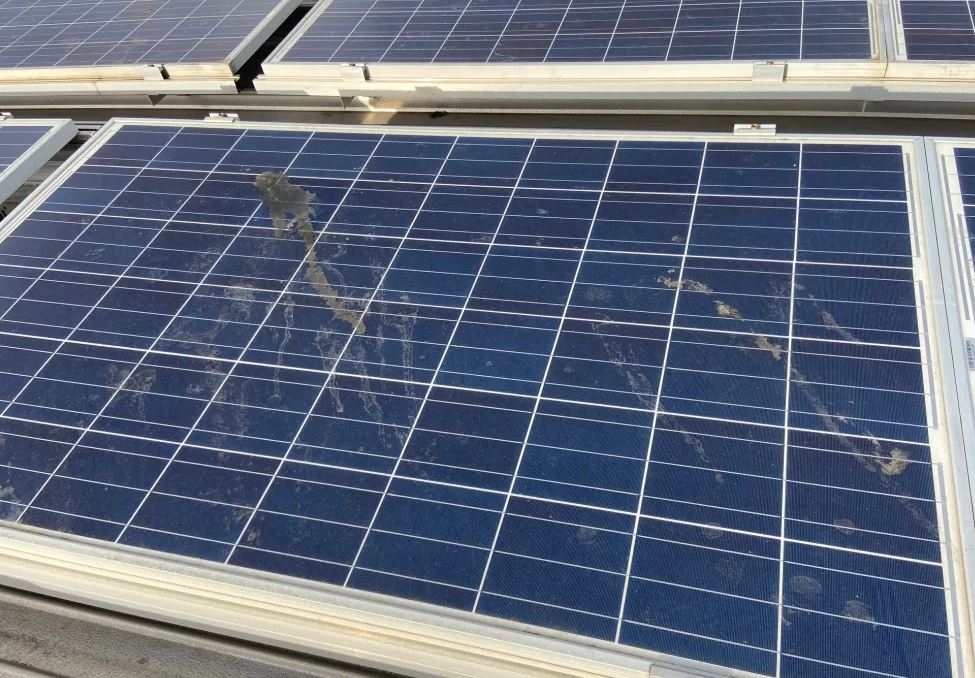
Label: Bird-drop